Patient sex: M
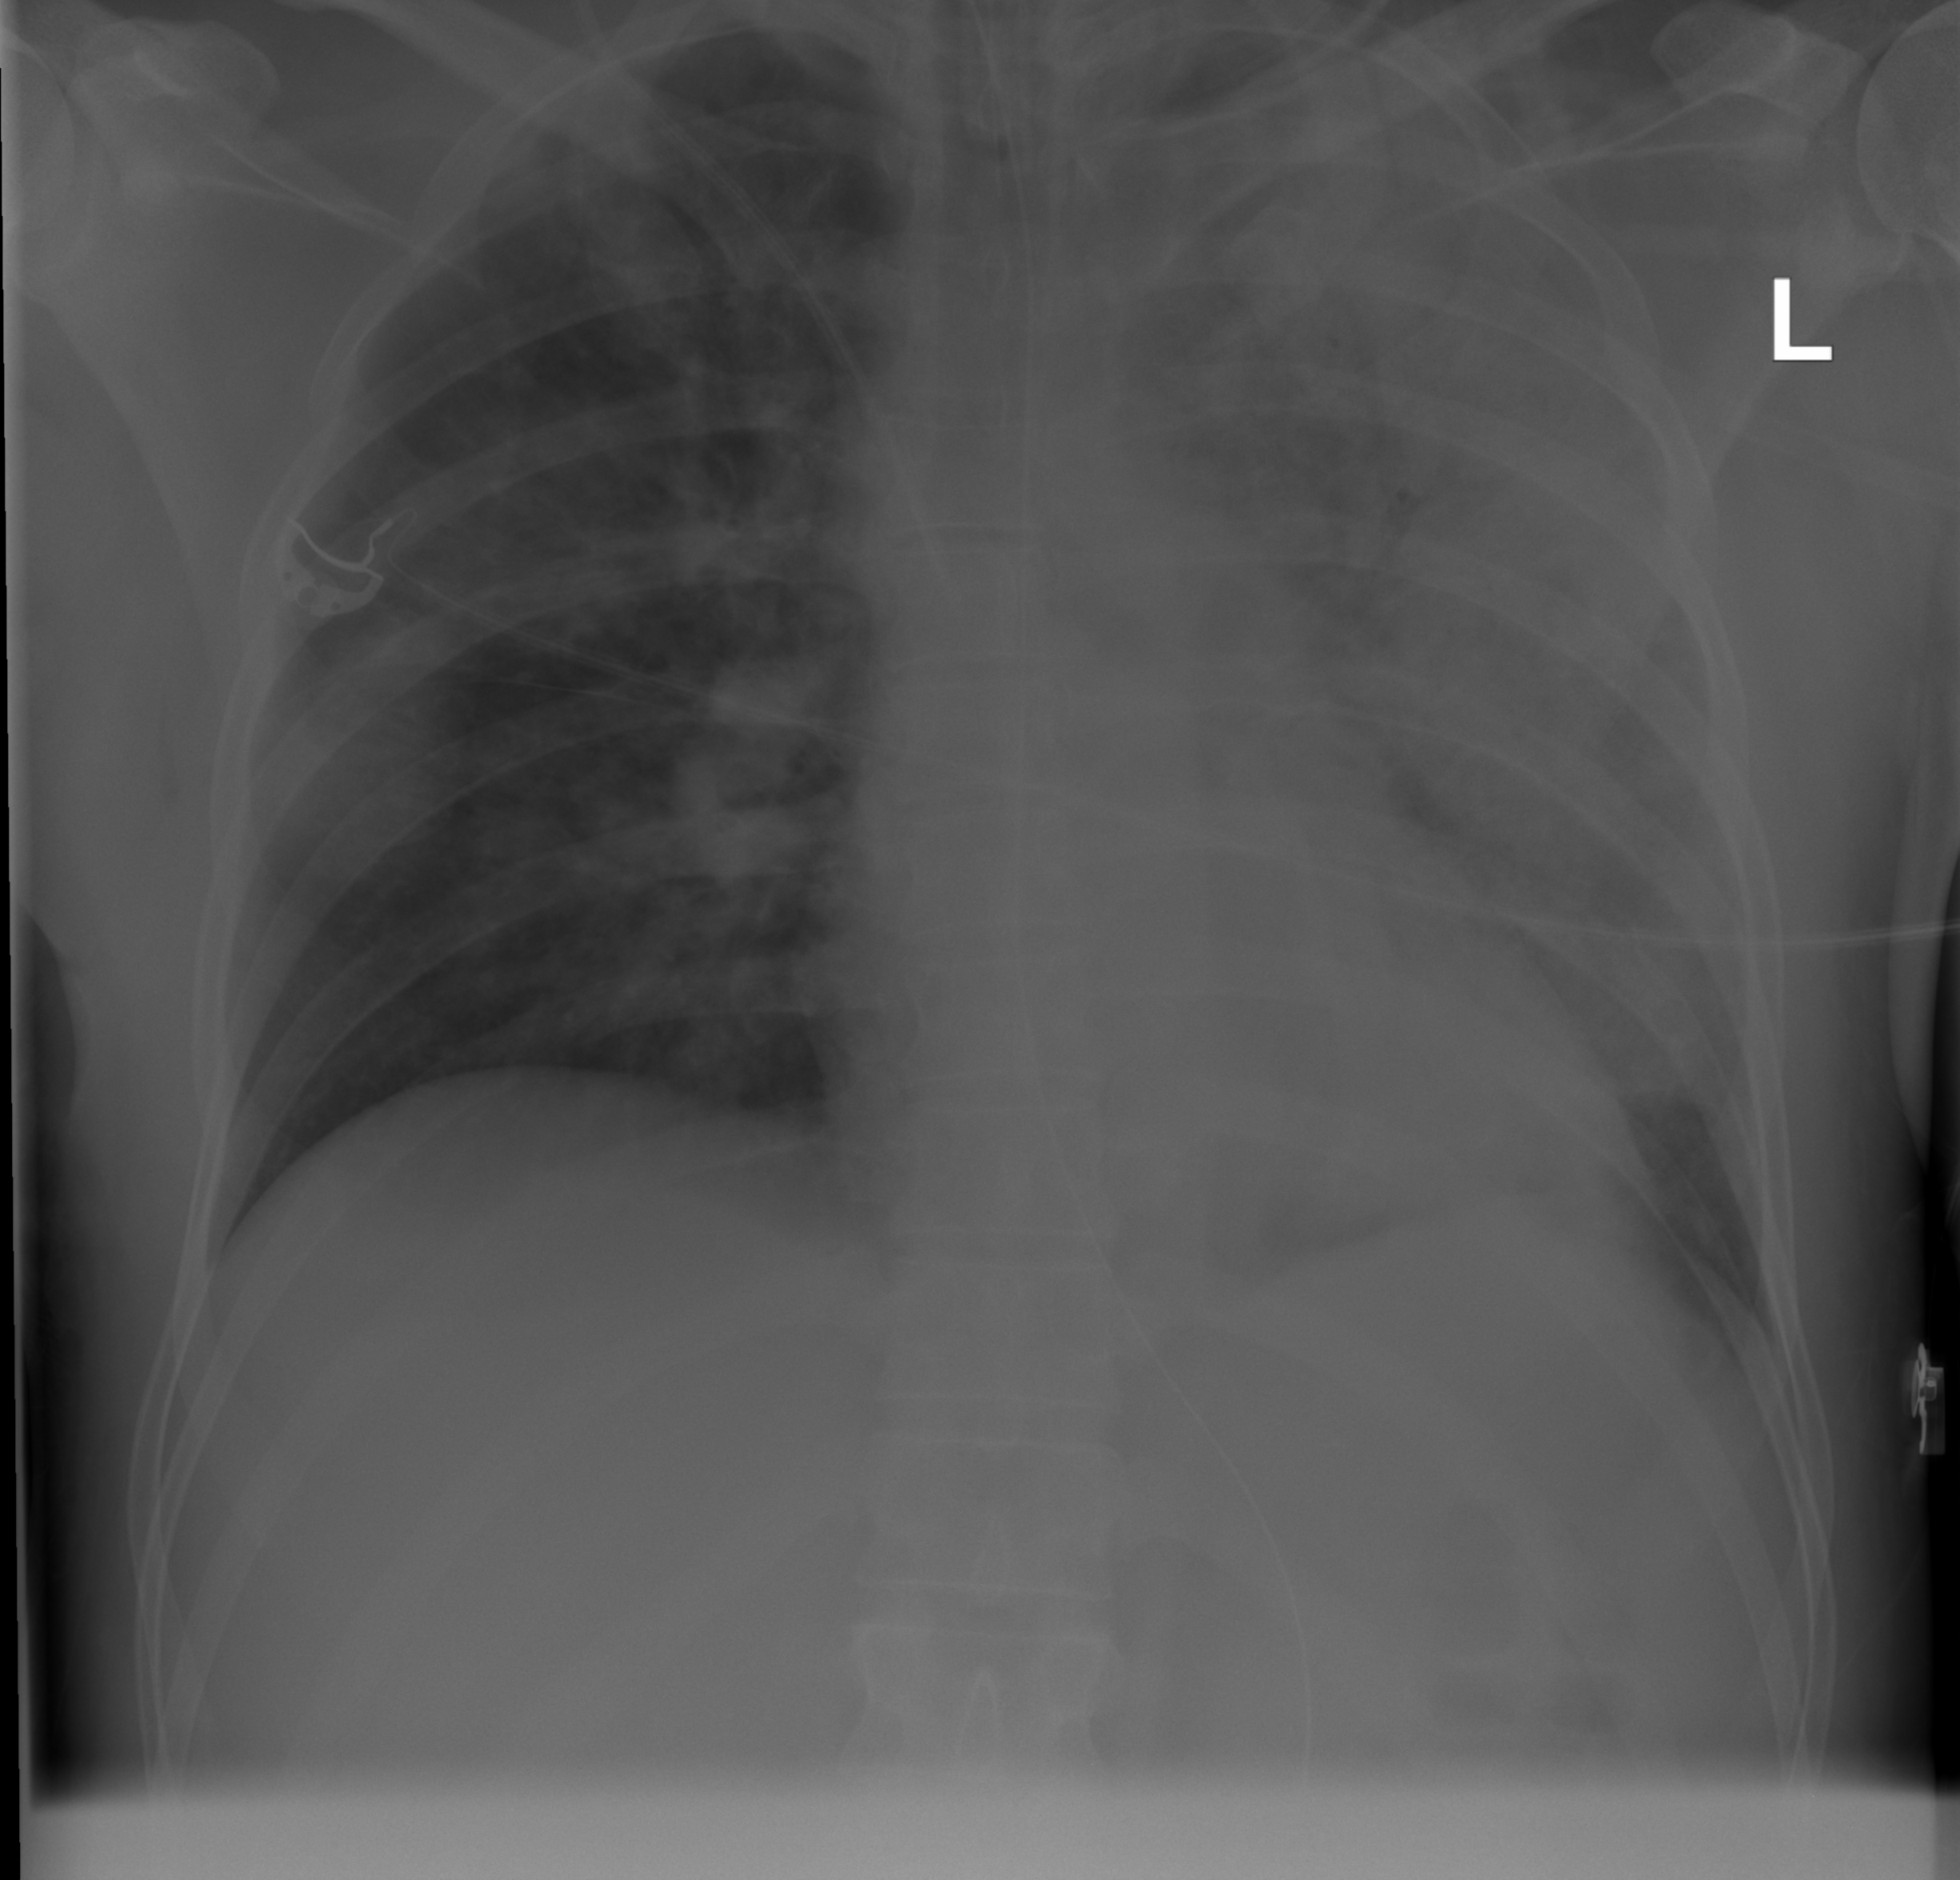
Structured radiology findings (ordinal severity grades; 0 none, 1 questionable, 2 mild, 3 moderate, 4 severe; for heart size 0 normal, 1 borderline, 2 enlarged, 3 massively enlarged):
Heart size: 0
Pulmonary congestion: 2
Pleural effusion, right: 0
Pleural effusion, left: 0
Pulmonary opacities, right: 2
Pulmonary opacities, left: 3
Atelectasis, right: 0
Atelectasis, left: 3